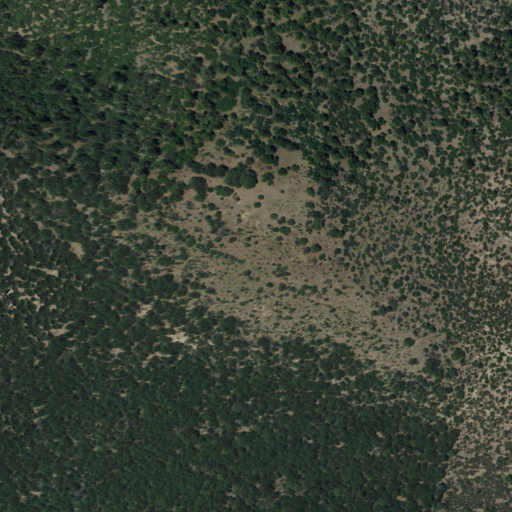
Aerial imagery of mountain in New Mexico named McMullen Peak containing only evergreen forest